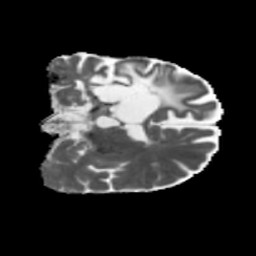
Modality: MD
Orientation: coronal
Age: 57
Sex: male
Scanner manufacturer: siemens
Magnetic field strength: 3 T
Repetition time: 5.47 s
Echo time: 0.0854 s